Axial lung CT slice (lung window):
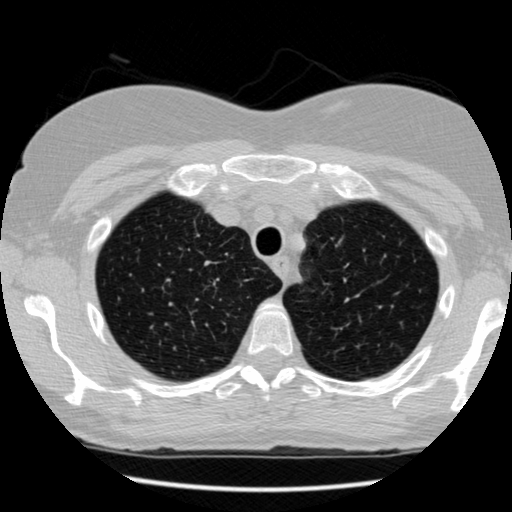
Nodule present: no